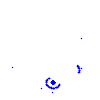
Particle: electron